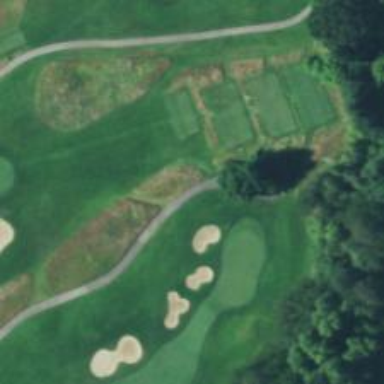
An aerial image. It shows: Path for golf carts.